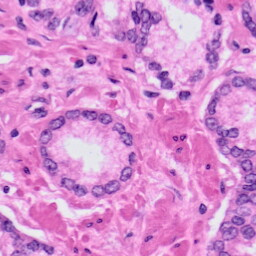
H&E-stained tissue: Prostate